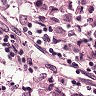
Metastatic tissue present: yes